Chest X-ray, AP view. Patient: 18 years old, sex M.
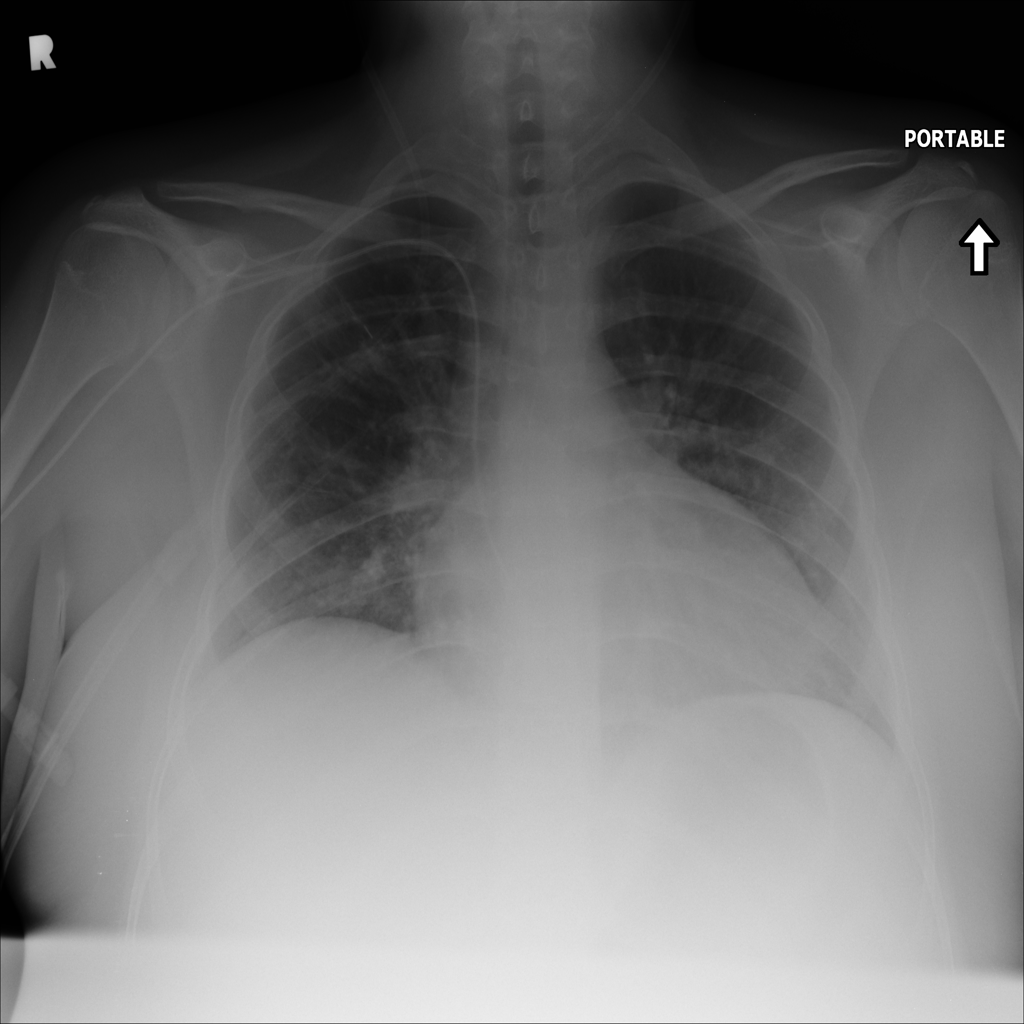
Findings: Atelectasis, Consolidation